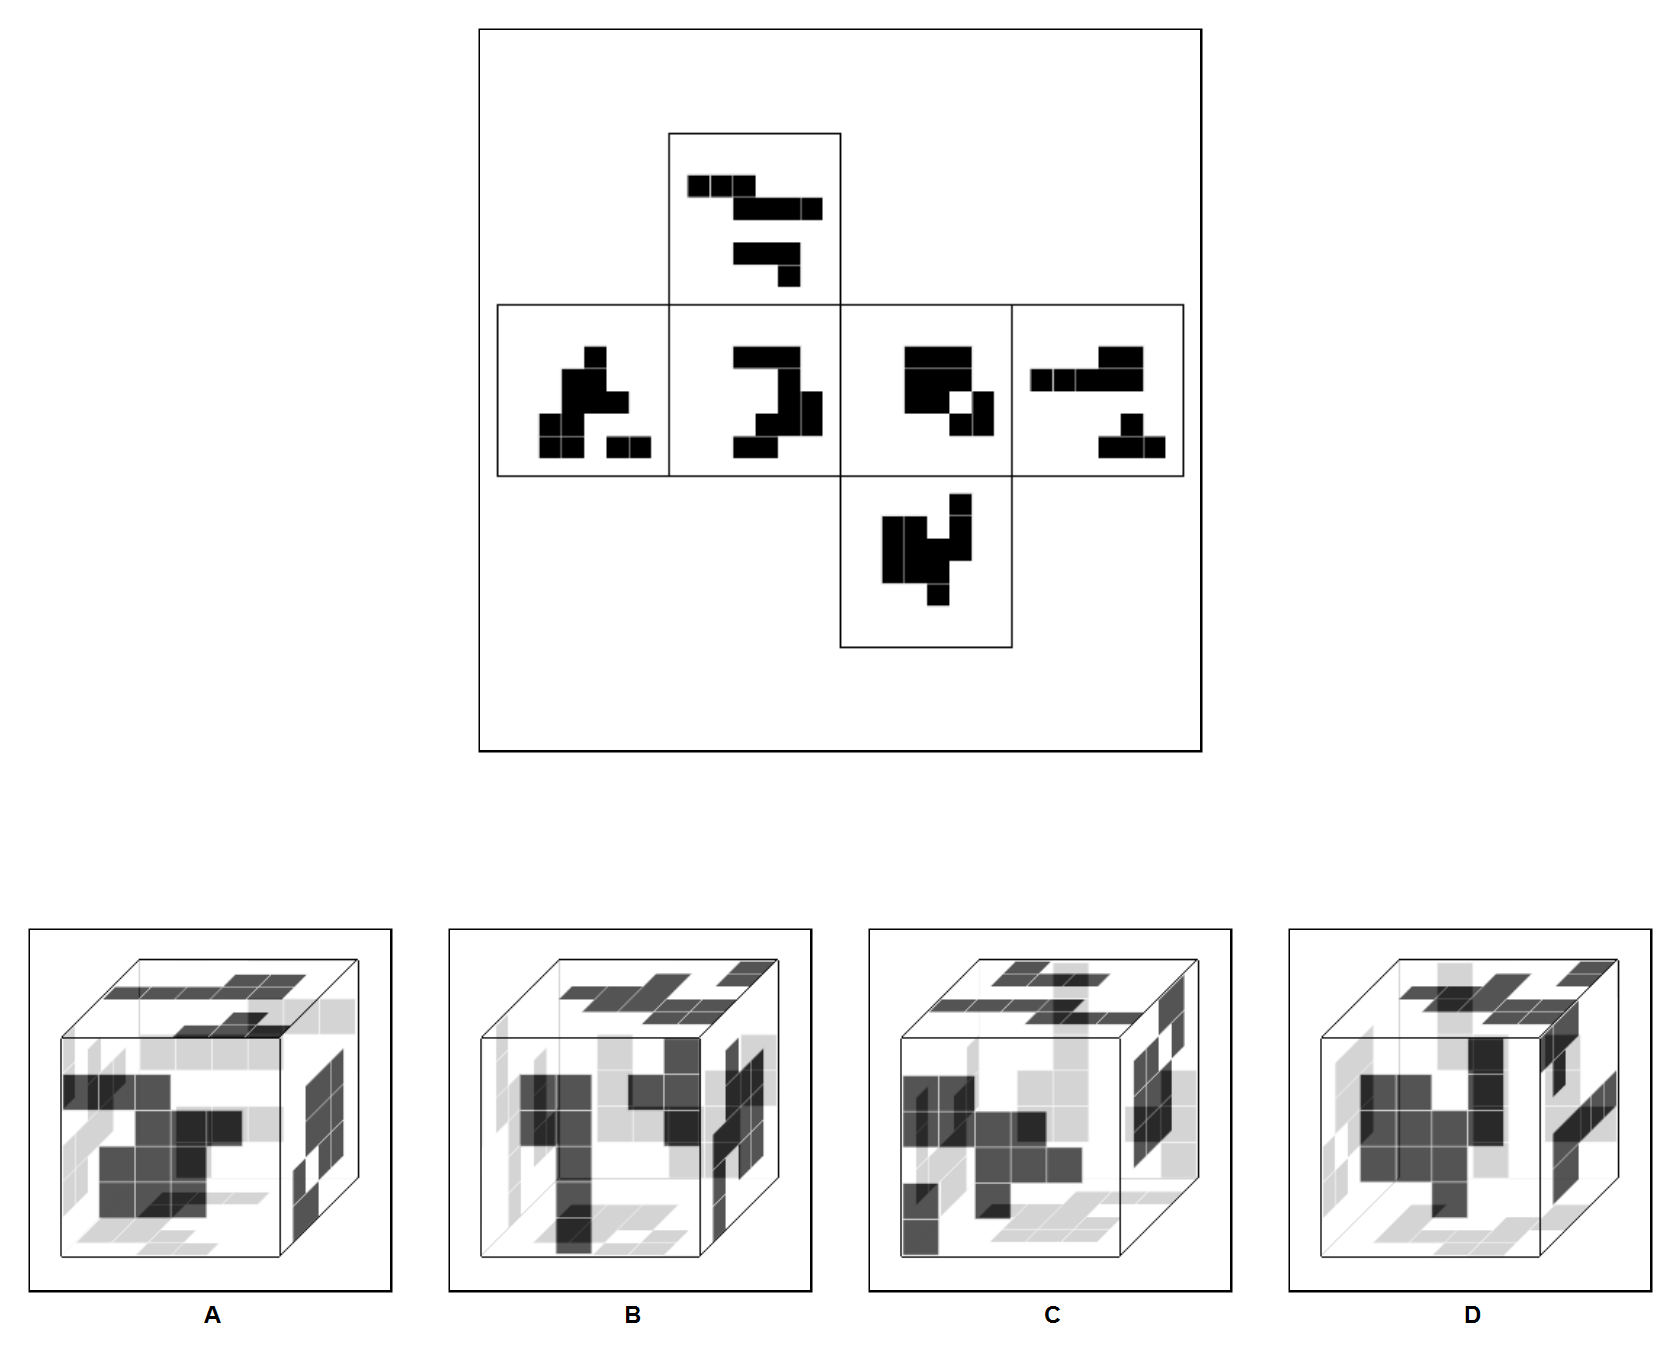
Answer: B